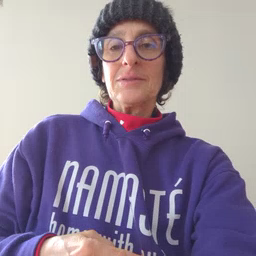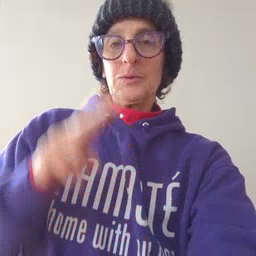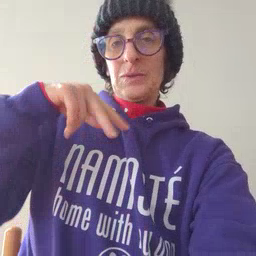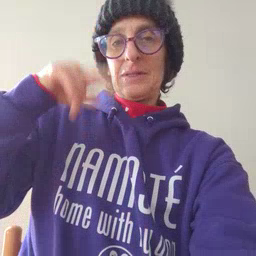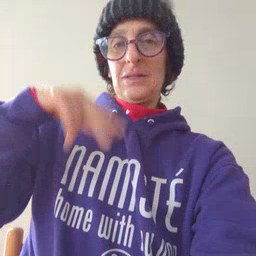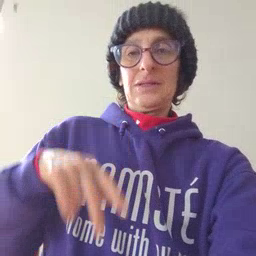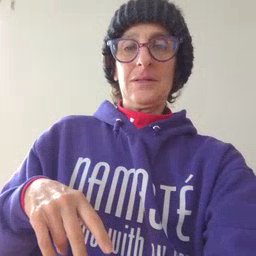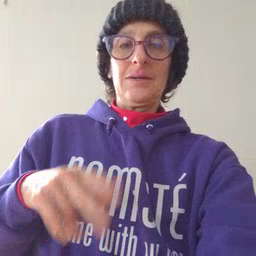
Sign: read